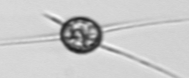
Label: Chaetoceros_danicus